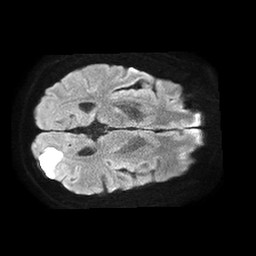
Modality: TRACE
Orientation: axial
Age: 51
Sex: male
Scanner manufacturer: philips
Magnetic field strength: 1.5 T
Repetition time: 4.6 s
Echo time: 0.08631 s